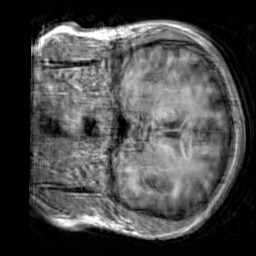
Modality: T1w
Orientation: coronal
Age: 22
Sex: male
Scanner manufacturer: siemens
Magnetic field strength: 3 T
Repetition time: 2.3 s
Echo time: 0.00303 s